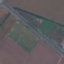
Land use / land cover class: Highway